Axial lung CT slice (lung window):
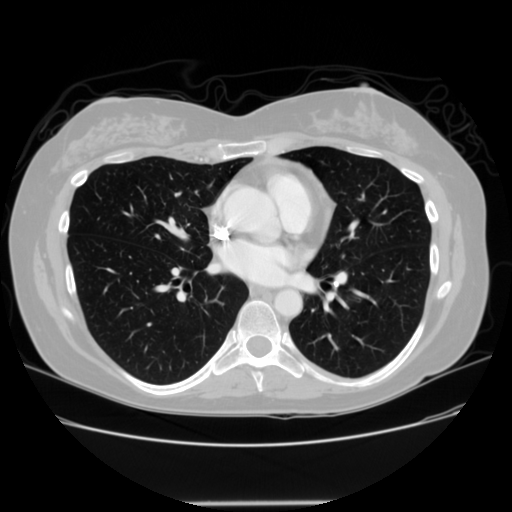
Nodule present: no